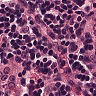
Metastatic tissue present: no